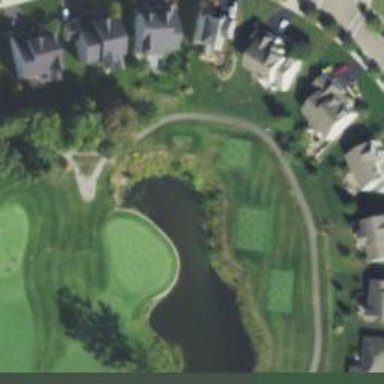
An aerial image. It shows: Golf tee.